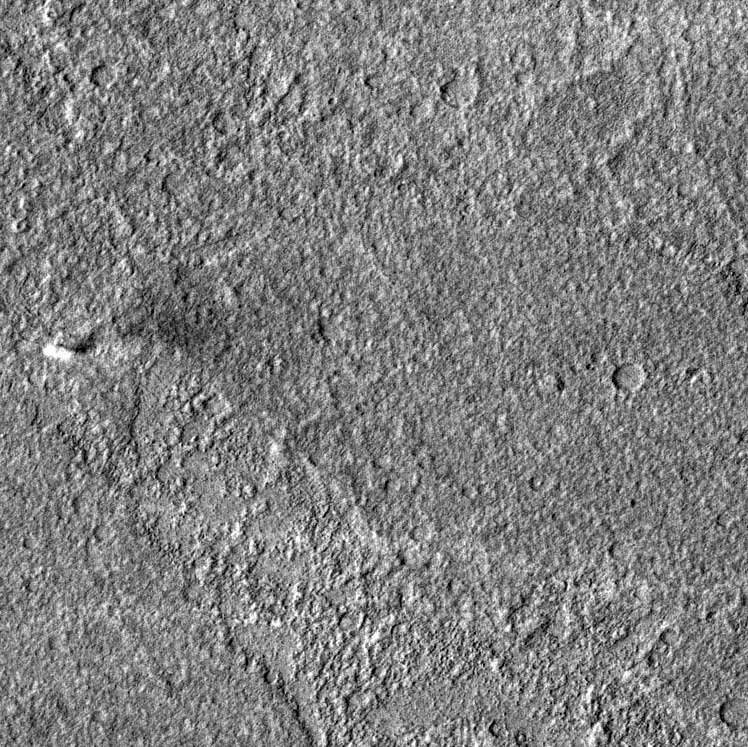
Label: dustdevil